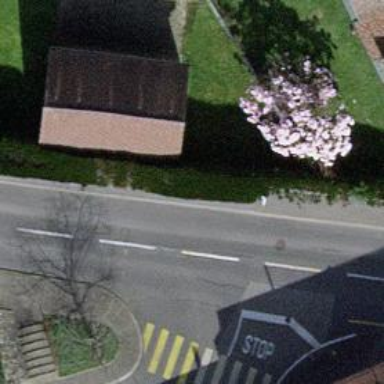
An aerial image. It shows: Asphalt platform for public transport.